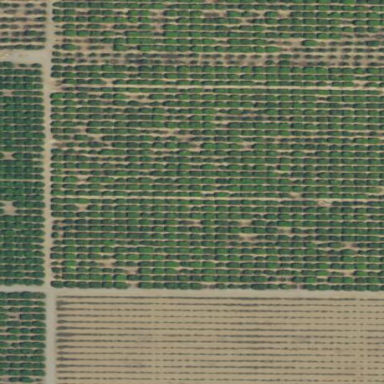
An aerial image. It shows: Orchard.